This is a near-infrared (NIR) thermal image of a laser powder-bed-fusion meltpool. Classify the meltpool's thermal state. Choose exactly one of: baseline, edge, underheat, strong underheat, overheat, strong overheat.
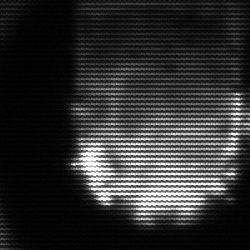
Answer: strong underheat